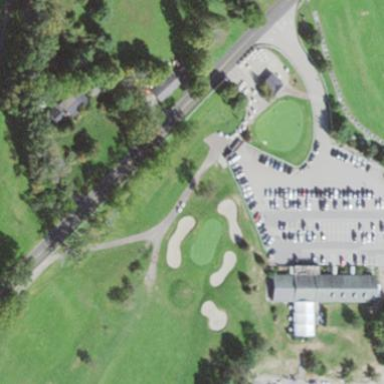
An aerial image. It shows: Grassy area designated as golf tee.